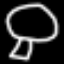
Label: mushroom